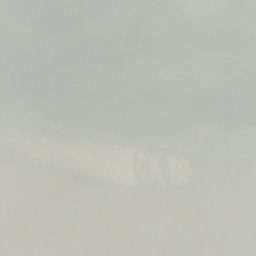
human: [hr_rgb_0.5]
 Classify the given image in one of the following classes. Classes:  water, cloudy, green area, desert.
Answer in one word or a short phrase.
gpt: cloudy